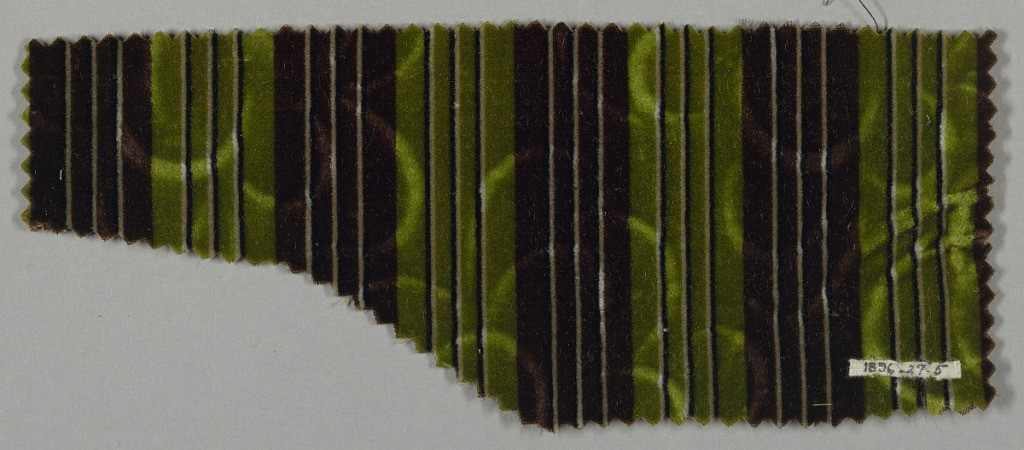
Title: Swatch
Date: late 19th century
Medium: silk Technique: woven (velvet)
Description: Wide brown and green stripes with thin black stripes are overlaid with a lighter arc pattern.